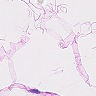
Metastatic tissue present: no